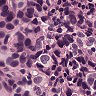
Metastatic tissue present: yes